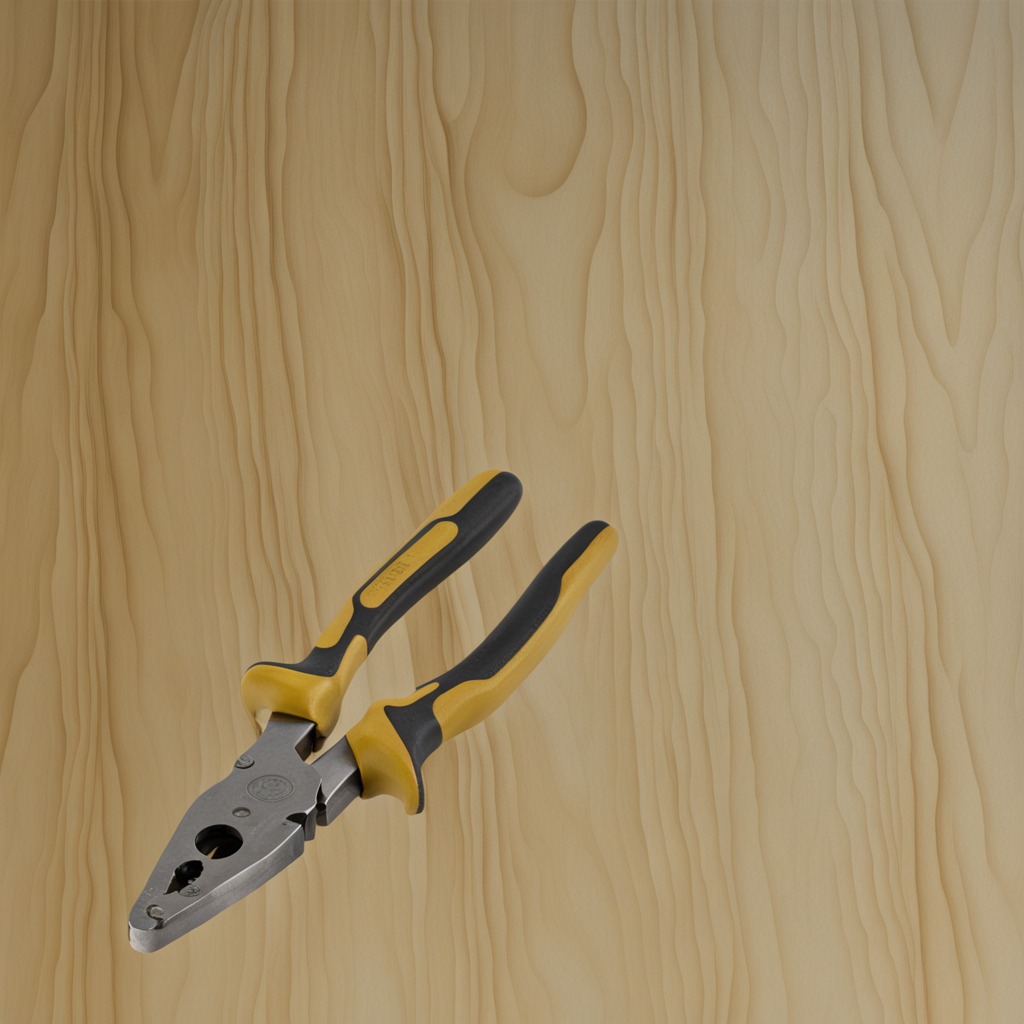
A plier is lying on a plywood surface in a paint workshop lit by afternoon window light.